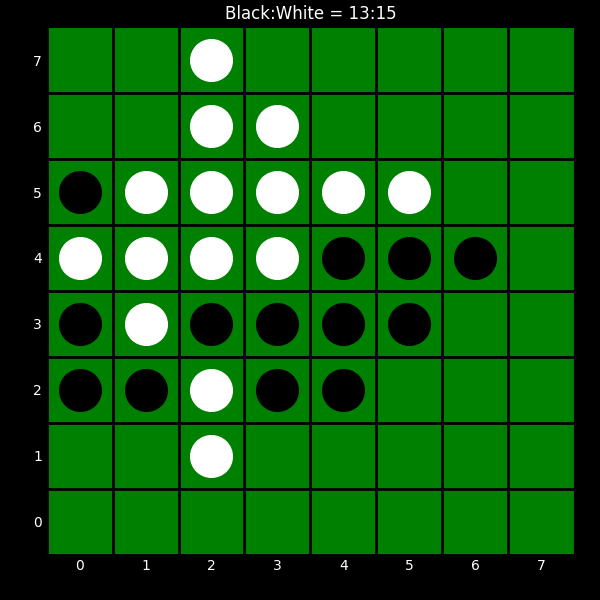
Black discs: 13
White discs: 15